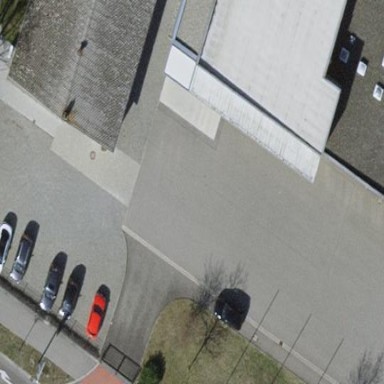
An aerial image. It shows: Commercial building with flat metal roof.